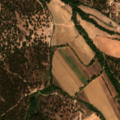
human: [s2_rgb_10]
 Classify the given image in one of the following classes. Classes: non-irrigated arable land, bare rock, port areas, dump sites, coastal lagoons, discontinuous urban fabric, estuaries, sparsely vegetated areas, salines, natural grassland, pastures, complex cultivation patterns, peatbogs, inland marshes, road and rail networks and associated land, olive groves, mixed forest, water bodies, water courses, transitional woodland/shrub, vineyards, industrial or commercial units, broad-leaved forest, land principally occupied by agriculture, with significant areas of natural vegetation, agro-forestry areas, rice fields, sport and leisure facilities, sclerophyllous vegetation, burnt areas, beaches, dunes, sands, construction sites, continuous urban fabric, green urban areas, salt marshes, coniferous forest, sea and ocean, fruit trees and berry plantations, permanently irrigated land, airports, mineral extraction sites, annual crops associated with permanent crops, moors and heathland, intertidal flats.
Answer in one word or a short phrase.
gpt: permanently irrigated land, vineyards, broad-leaved forest